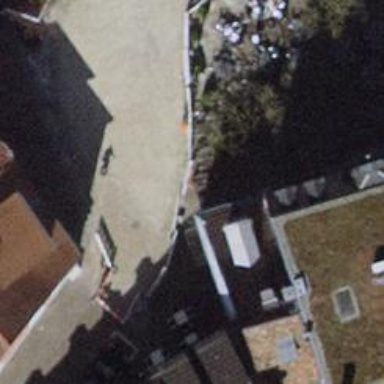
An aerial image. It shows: Bicycle parking area with stands available.